Interaction volume radius: 10 \u00c5
Interaction volume height: 15 \u00c5
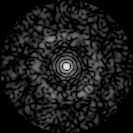
Disorder parameter: 0.8112